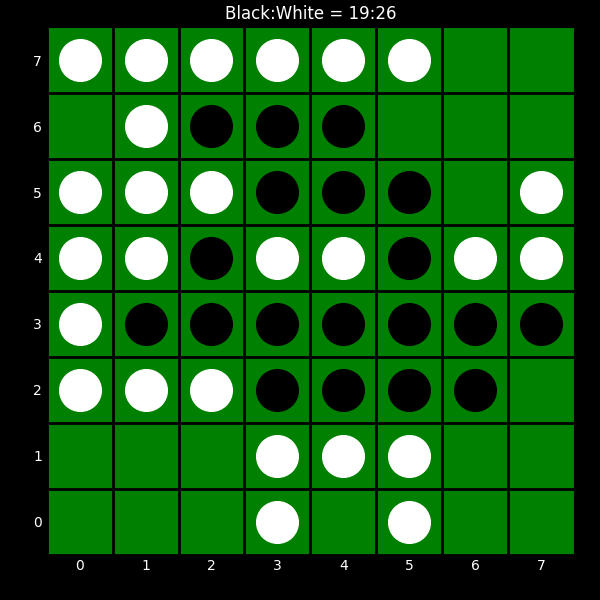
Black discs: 19
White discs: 26